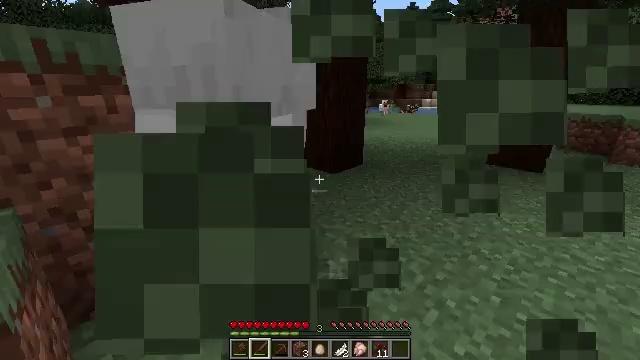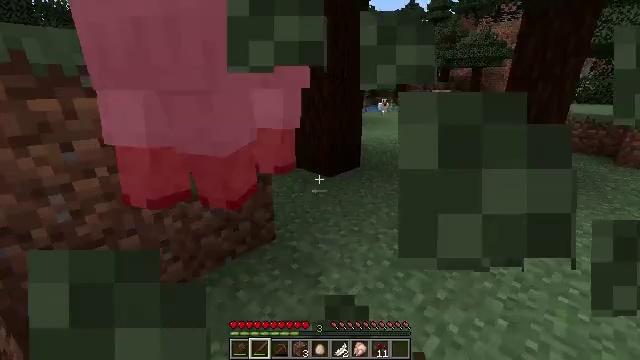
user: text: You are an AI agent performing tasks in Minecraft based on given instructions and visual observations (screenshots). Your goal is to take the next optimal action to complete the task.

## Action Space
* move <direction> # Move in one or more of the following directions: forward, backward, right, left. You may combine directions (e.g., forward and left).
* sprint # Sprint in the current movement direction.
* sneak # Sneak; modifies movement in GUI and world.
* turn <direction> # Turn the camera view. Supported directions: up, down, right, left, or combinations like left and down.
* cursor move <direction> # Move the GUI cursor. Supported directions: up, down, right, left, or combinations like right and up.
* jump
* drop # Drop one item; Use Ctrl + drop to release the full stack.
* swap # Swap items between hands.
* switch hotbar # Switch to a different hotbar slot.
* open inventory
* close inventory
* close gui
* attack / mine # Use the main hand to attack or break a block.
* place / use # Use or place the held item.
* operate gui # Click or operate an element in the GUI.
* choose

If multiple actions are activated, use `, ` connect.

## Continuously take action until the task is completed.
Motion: motion action
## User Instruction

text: Attack the large fern to gather it.
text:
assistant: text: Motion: move forward
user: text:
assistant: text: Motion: attack / mine